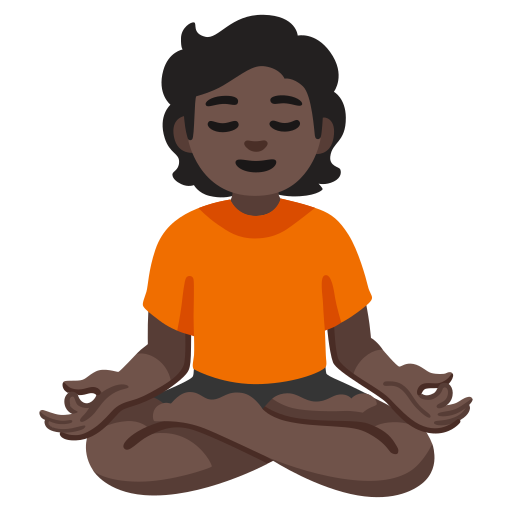
Emoji: 🧘🏿